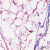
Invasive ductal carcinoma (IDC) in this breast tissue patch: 0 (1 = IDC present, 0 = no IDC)